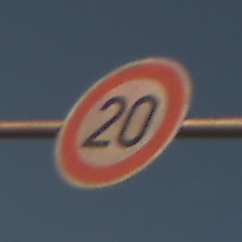
Verkehrszeichen: Geschwindigkeit20
Umgebung: Outdoor, Nature
Tageszeit: SunriseSunset
Wetter: PartlyCloudy
Licht: Natural
Jahreszeit: NotSpecified
Kontrast: HighContrast